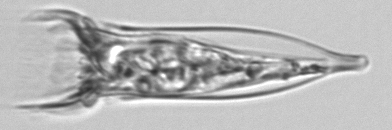
Label: Favella